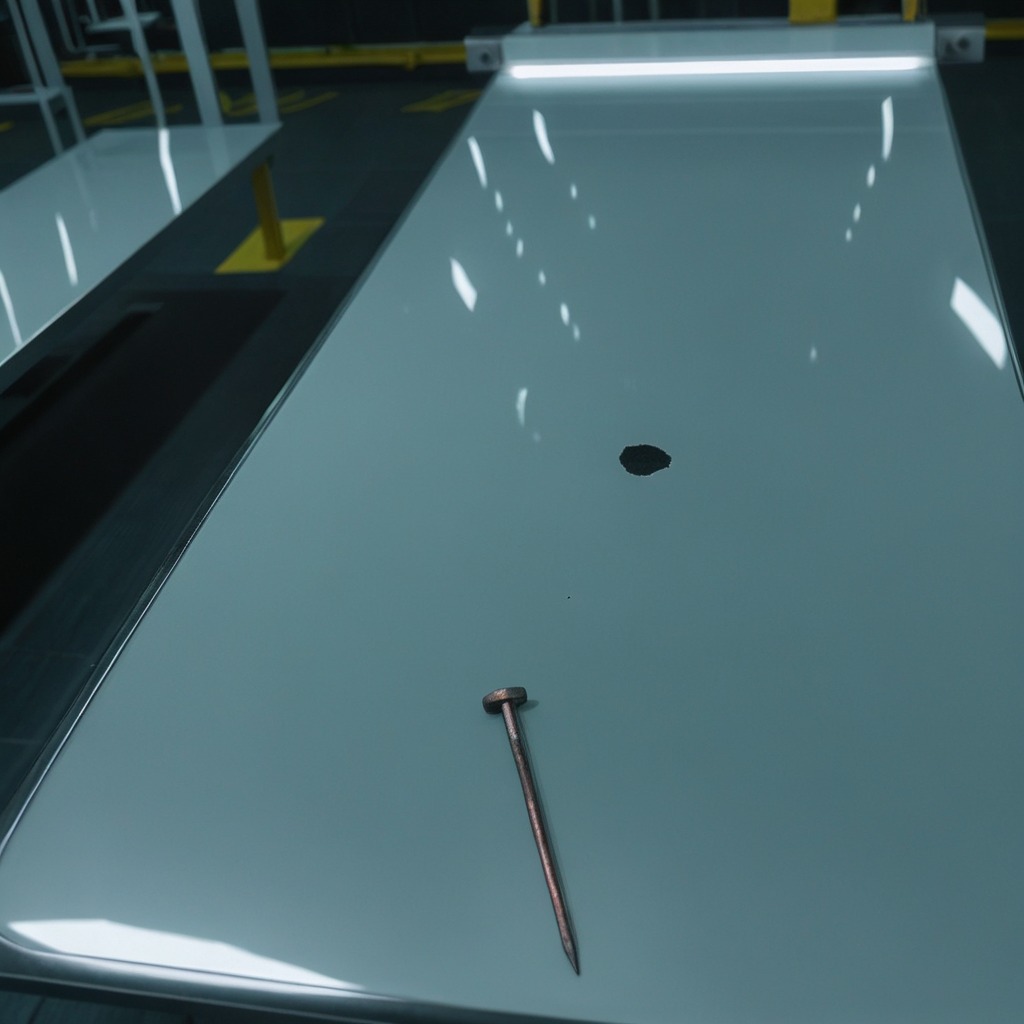
A nail is lying on a table in a ship maintenance bay industrial lighting.